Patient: sex M, age 19
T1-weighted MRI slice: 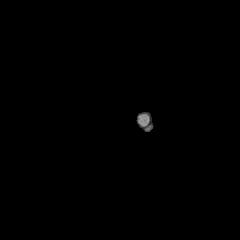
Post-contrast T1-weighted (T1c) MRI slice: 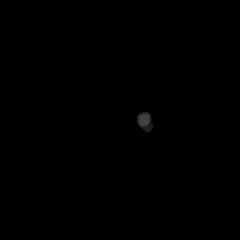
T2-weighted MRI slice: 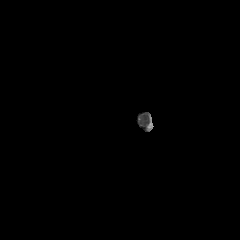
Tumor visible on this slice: no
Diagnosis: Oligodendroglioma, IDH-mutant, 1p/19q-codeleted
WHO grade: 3